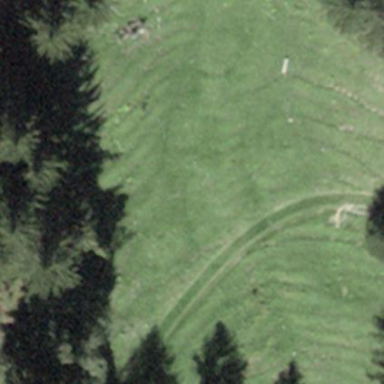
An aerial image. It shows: Beautiful meadow.